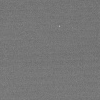
Atmospheric dust classification: dusty